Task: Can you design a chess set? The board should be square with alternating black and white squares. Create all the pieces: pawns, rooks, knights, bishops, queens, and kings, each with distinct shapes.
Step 107:
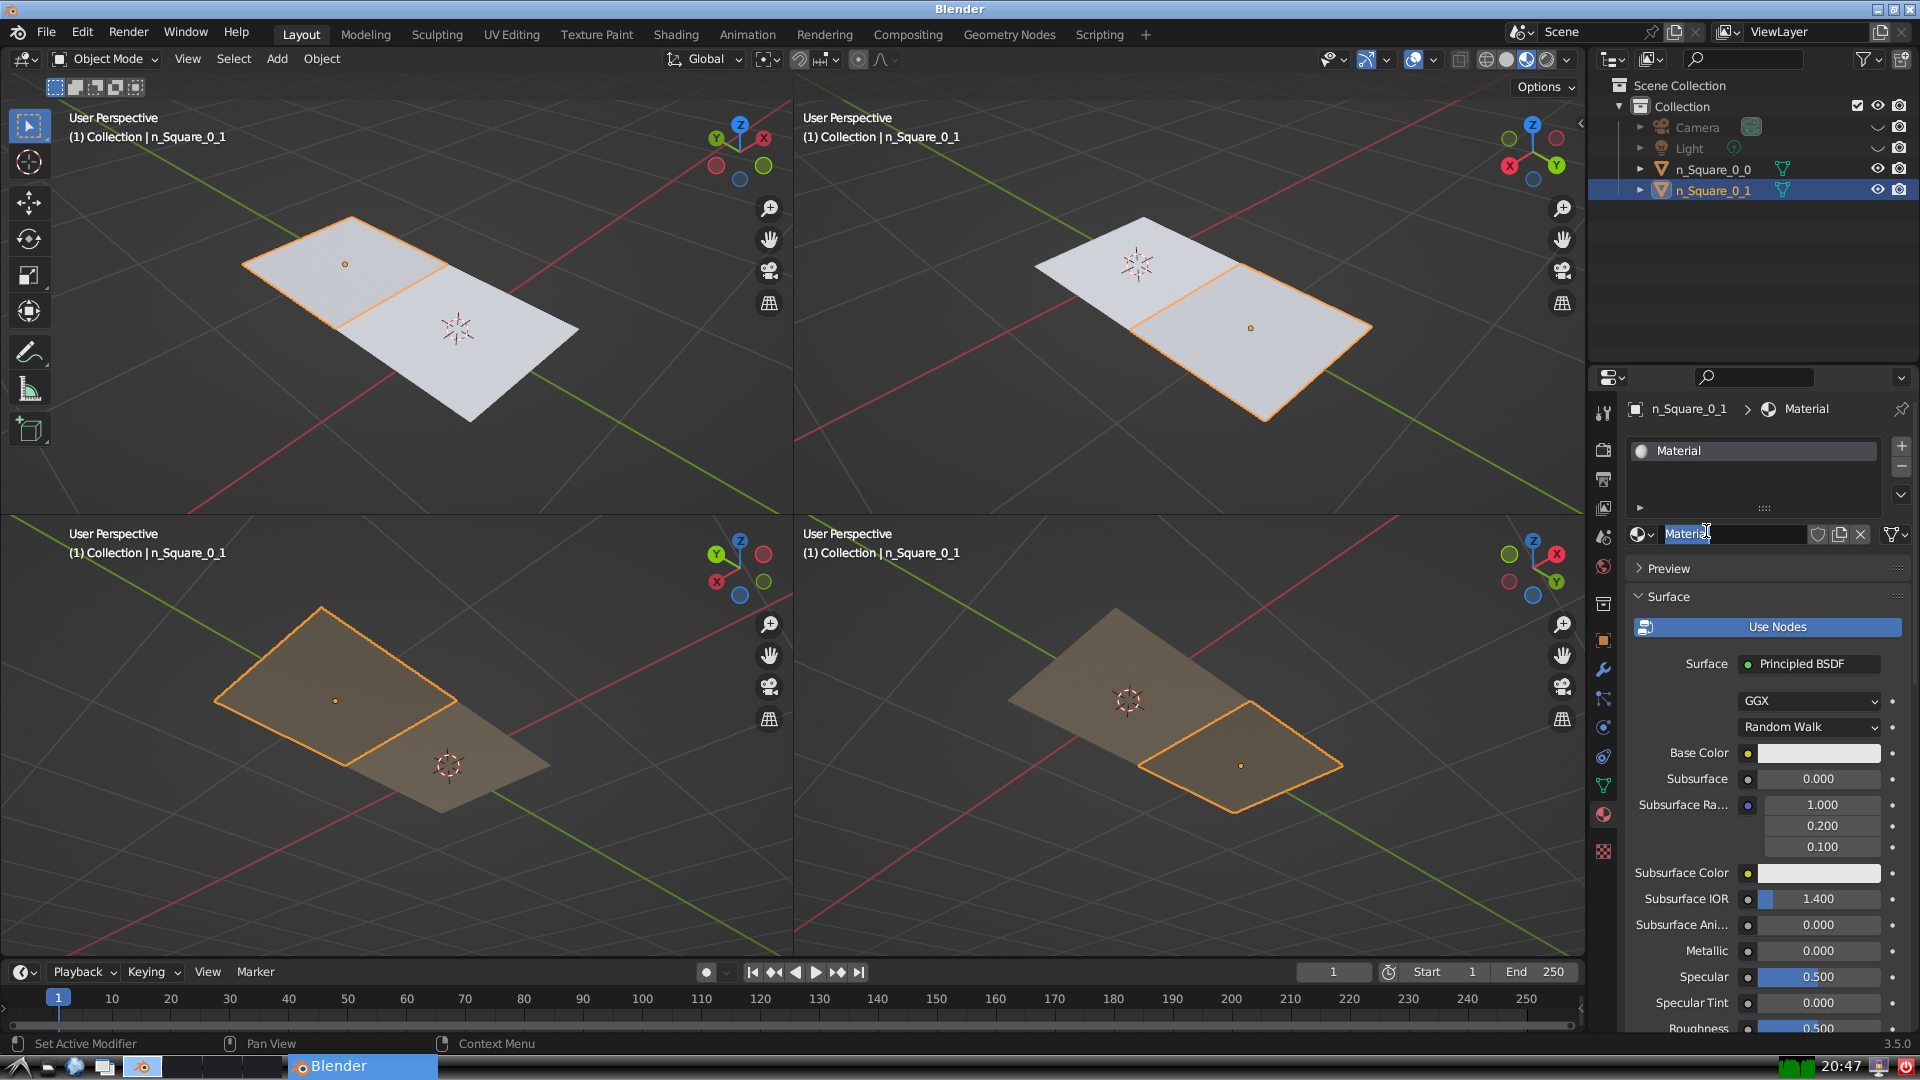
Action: input_text: n_Black